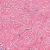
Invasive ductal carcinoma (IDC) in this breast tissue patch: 0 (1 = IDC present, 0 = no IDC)